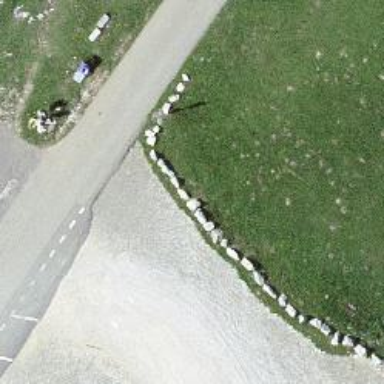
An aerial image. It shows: Block barrier.